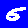
Digit: 5